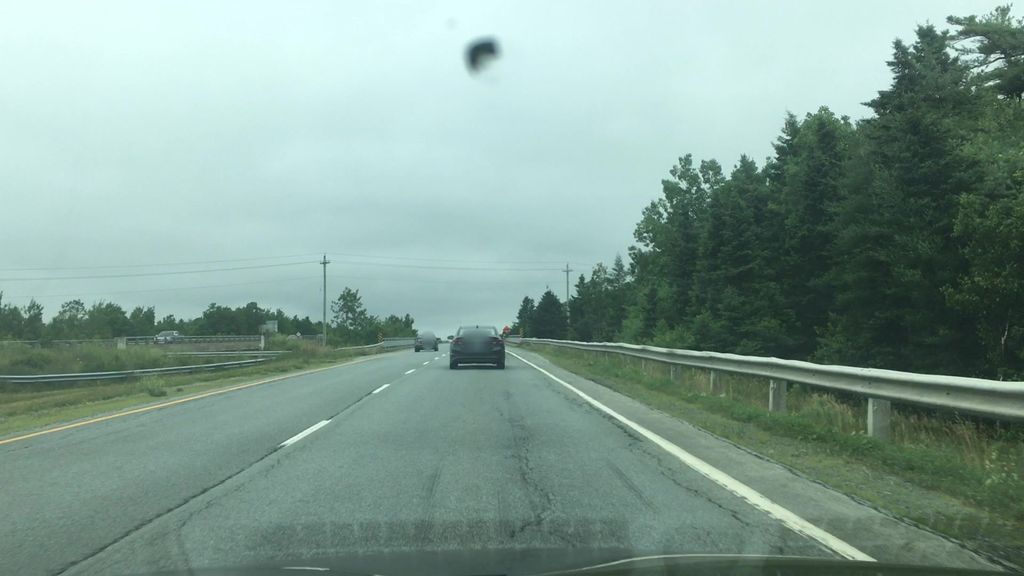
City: halifax